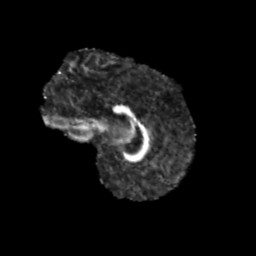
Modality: FA
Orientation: sagittal
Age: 9
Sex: female
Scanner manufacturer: siemens
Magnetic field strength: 3 T
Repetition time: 3.8 s
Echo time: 0.07 s